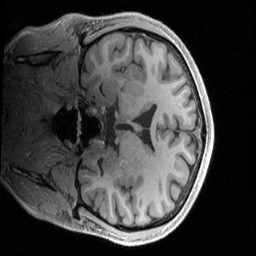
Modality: T1w
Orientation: coronal
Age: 24
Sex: male
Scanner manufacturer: siemens
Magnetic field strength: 3 T
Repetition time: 2.4 s
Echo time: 0.00224 s